Question: Here is a picture of what I am working with:

I need the borders below the vertical menu bar (on the left) to fade out (the one going up and the one going down). How would I make these two borders fade out? It seems kind of blocky now. I prefer not to use JavaScript but I will probably do what is necessary (I'm trying to make the site as light weight as possible).
By fade, I do mean over space, not time.
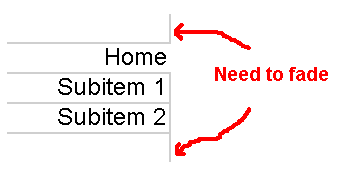
Answer: You can use two fade-out images as 'background-image'
'''
li.edge_top, li.edge_bottom {
background-position: right;
background-repeat: no-repeat;
}
li.edge_top {
background-image: url:('fadeout_top.png');
}
li.edge_bottom {
background-image: url:('fadeout_bottom.png');
}
'''